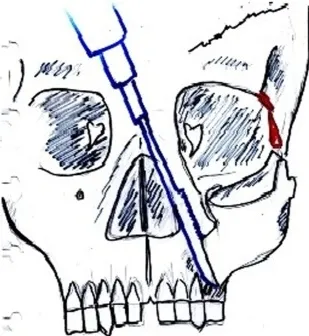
Schematic picture of our reconstruction approach.
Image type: radiology (ultrasound)